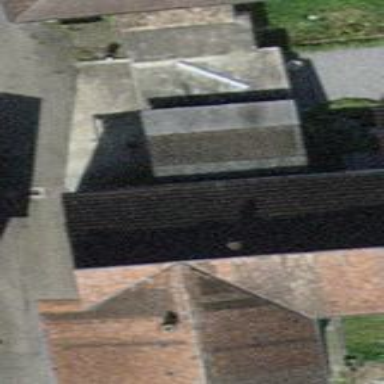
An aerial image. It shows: Group of garages.